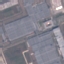
Land use / land cover: Industrial